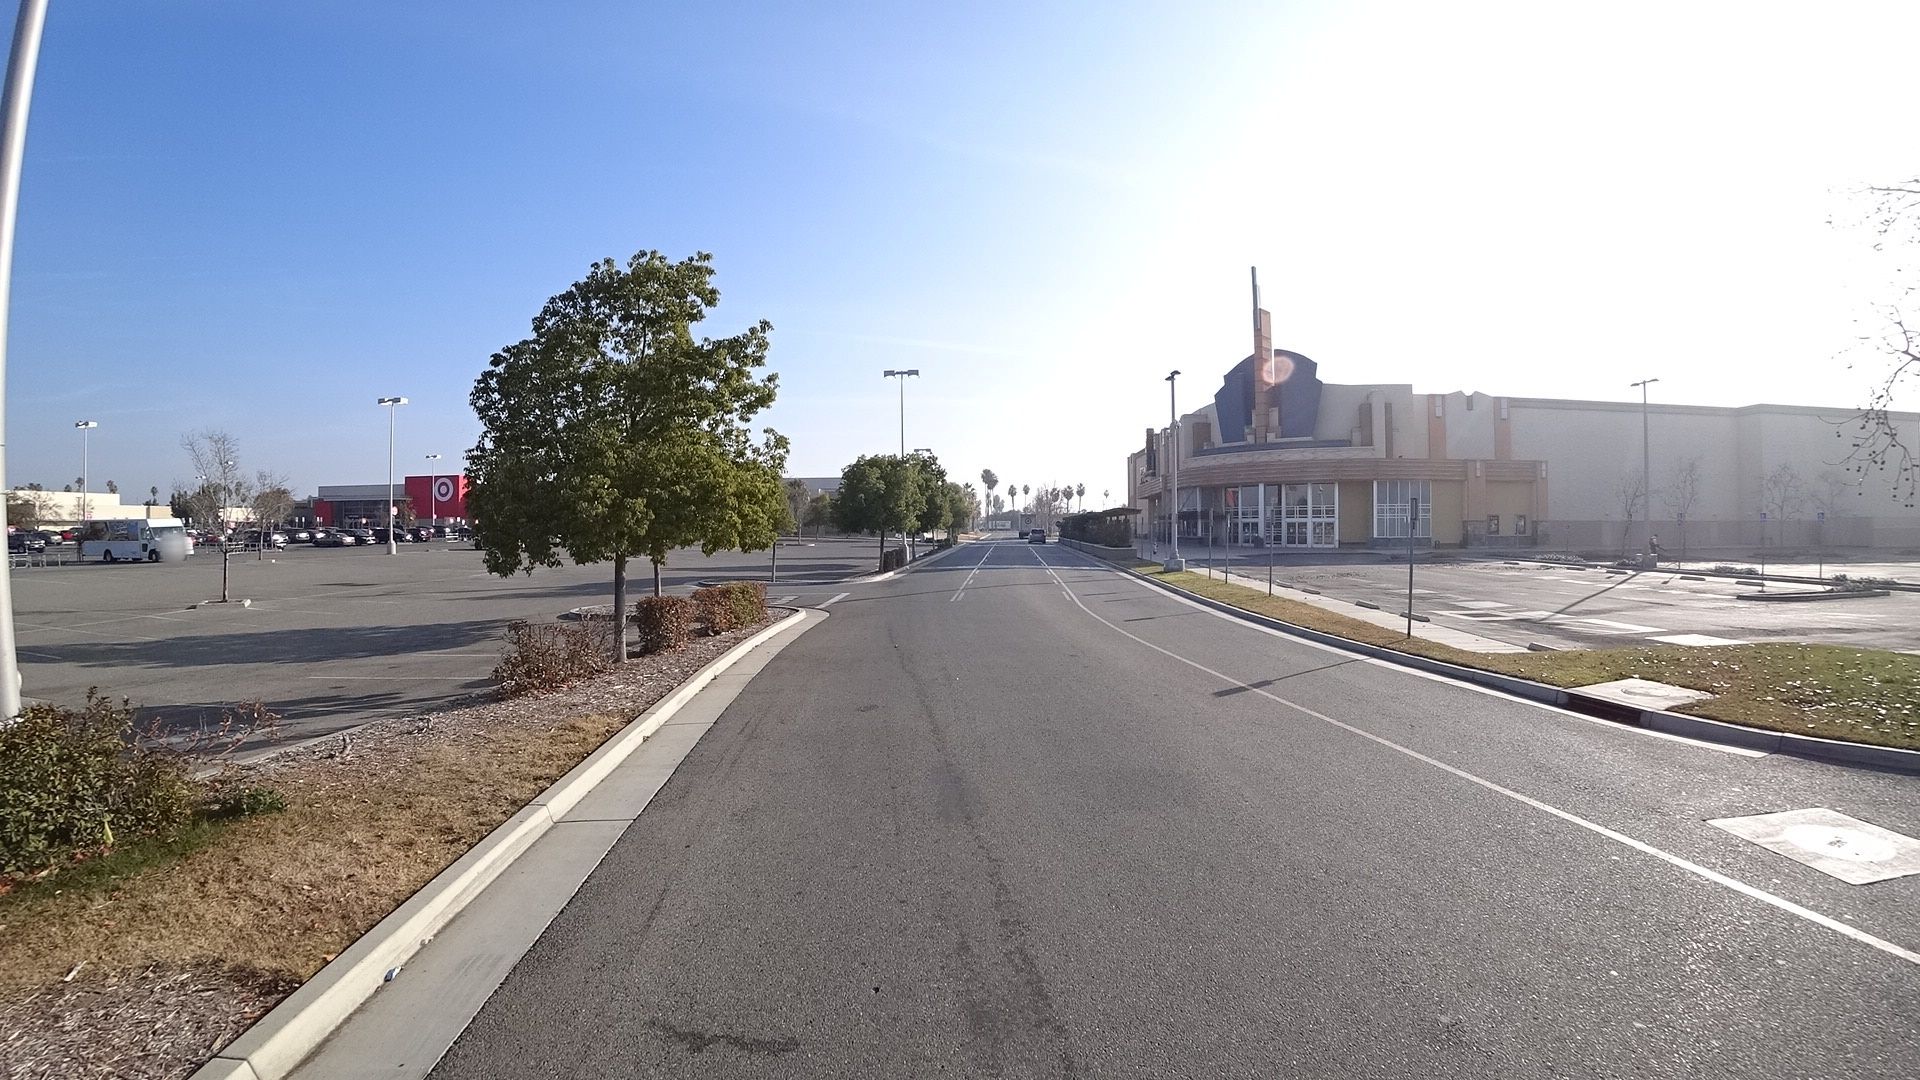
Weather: clear
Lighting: day
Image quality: good
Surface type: cycling surface
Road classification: residential
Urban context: urban centre
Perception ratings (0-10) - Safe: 1.41, Lively: 6.24, Beautiful: 8.58, Boring: 2.59, Depressing: 6.58, Wealthy: 5.81